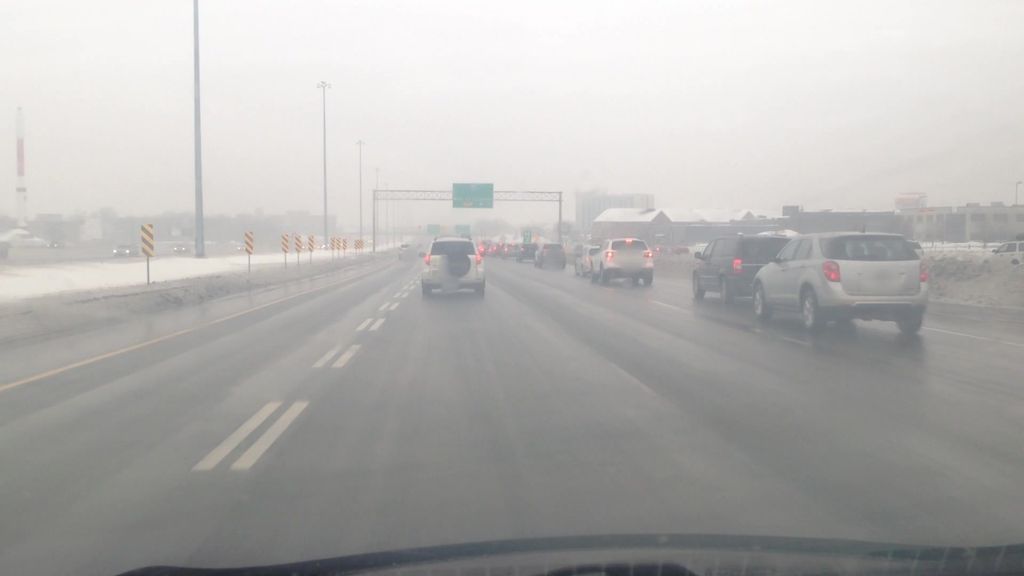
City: montreal